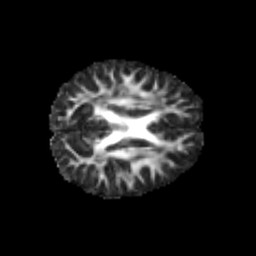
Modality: FA
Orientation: axial
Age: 5
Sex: male
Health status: healthy